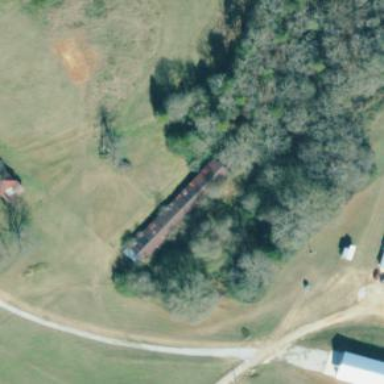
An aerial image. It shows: Poultry house.